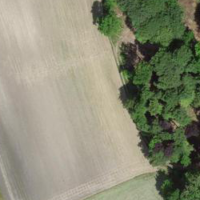
EUNIS habitat code: 41
Species observed at this site:
Vicia sepium